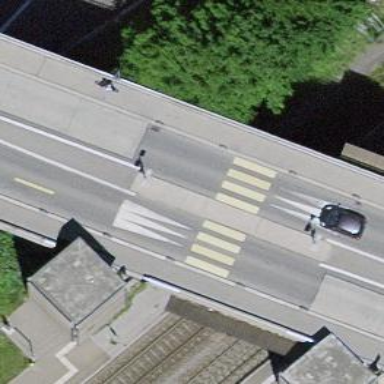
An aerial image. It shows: Secondary road bridge with asphalt surface. It has both sidewalks and advisory cycle lane.